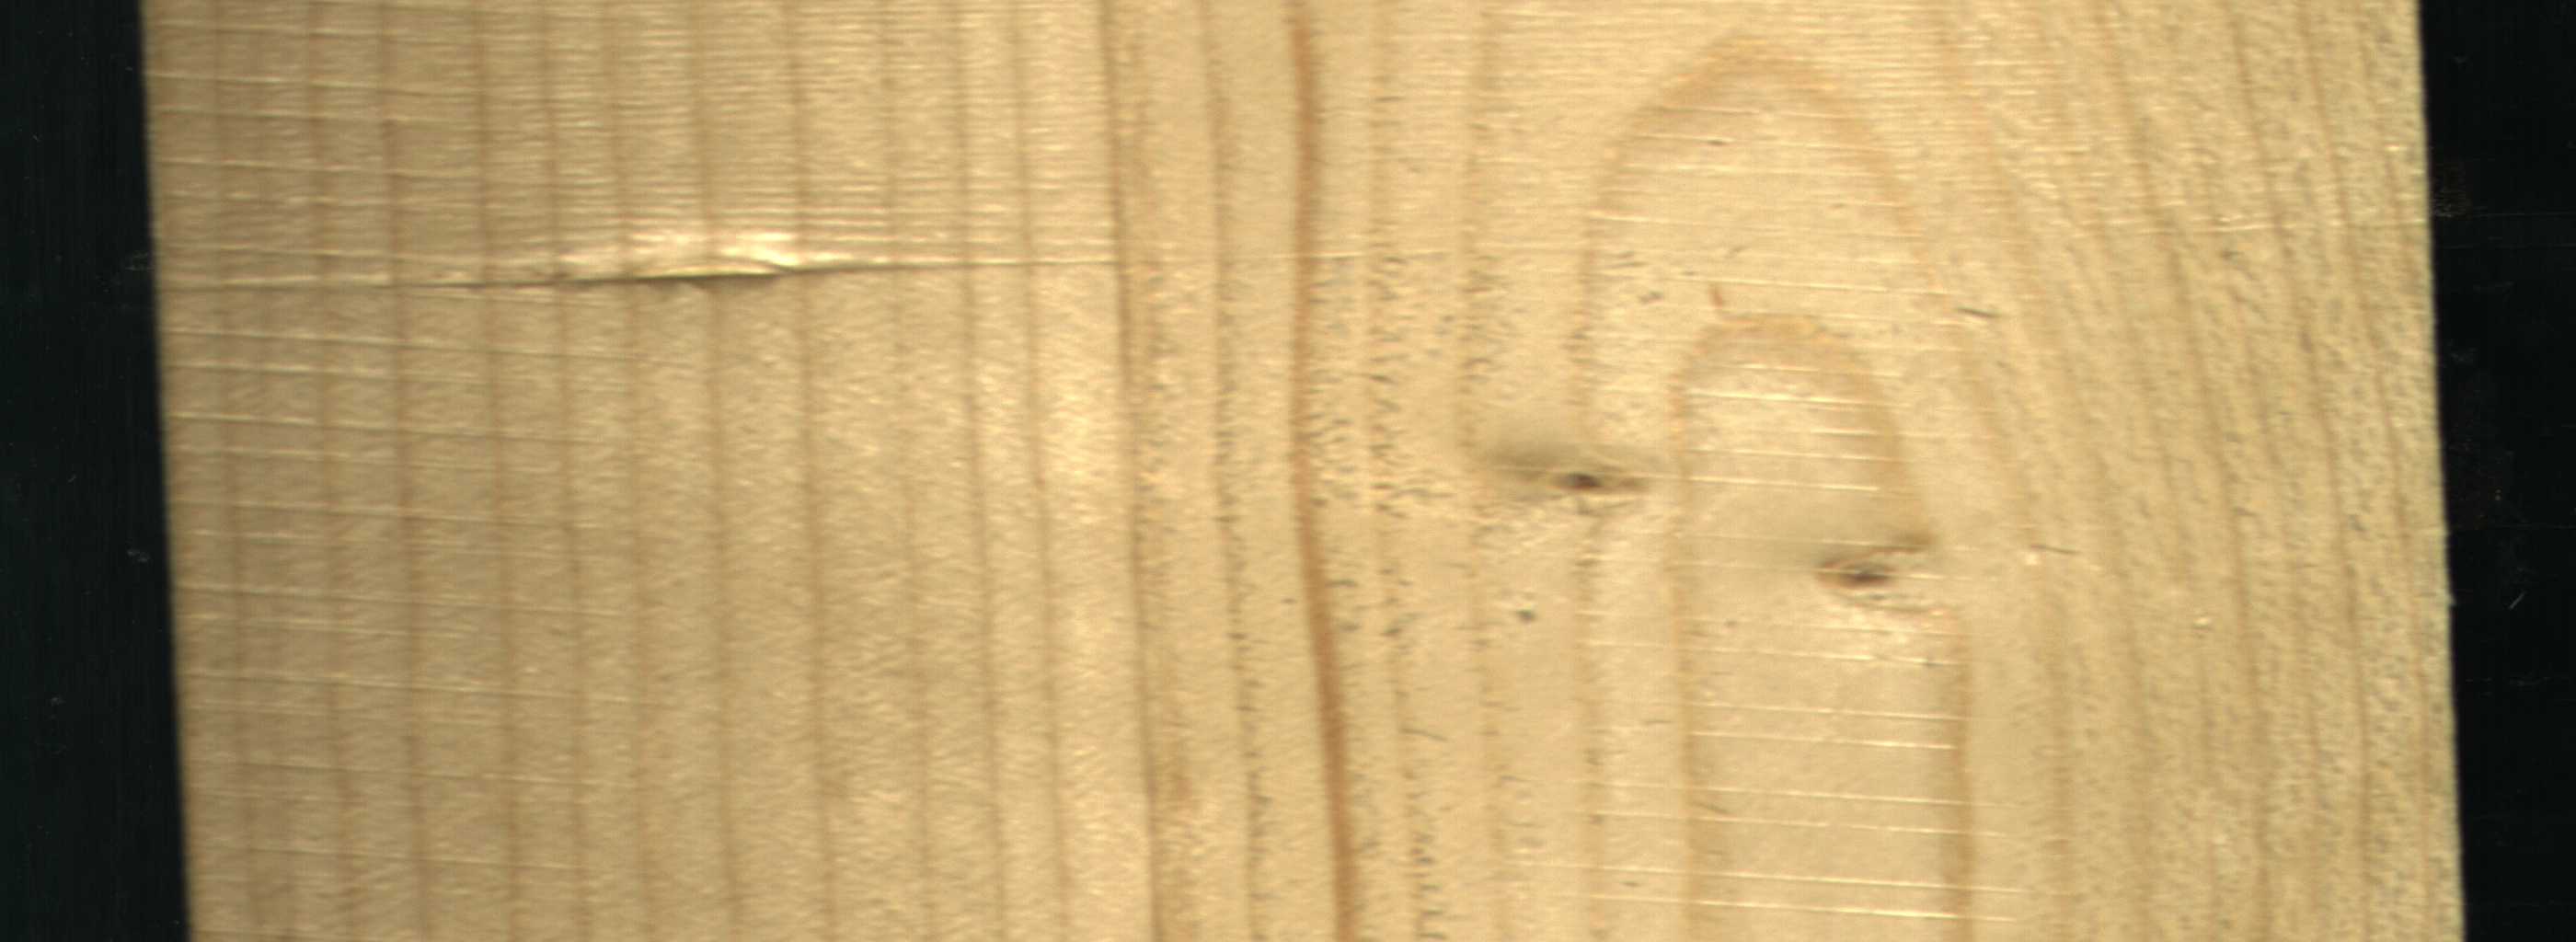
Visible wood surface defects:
Live_Knot
Live_Knot